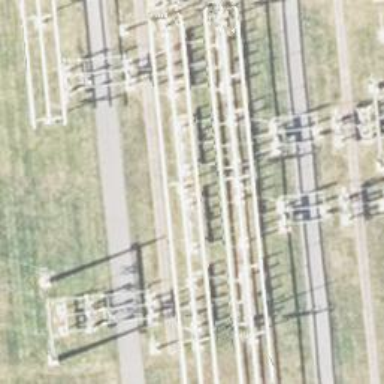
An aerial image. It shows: Power line with three cables configured as busbar.